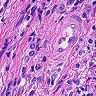
Metastatic tissue present: yes